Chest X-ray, PA view. Patient: 45 years old, sex F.
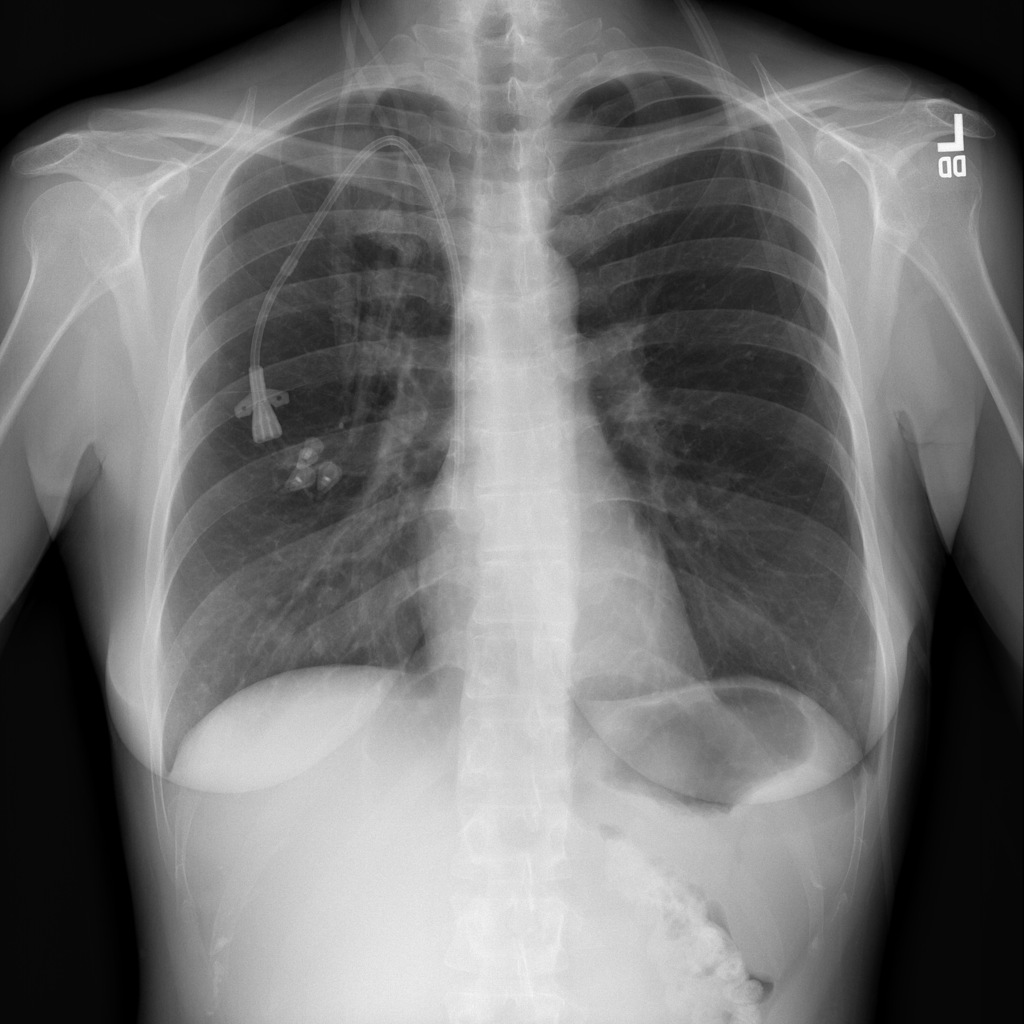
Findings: No Finding